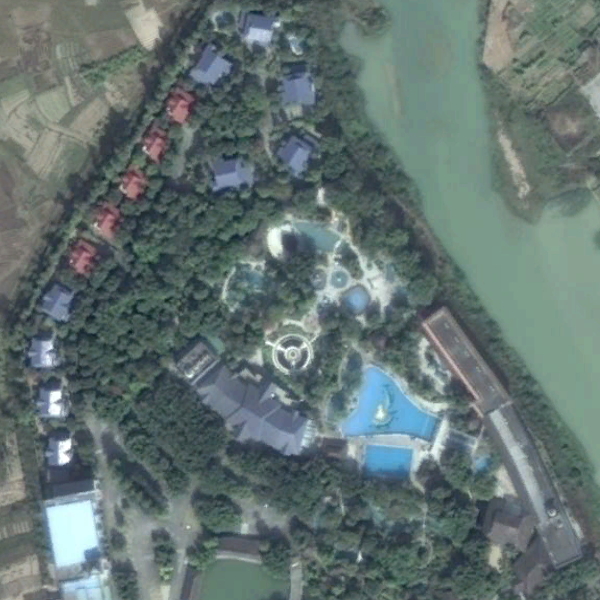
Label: Resort